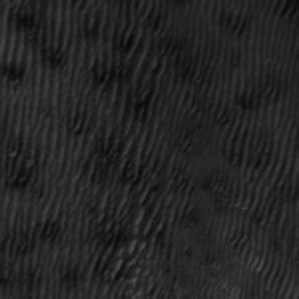
Label: frost